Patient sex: M
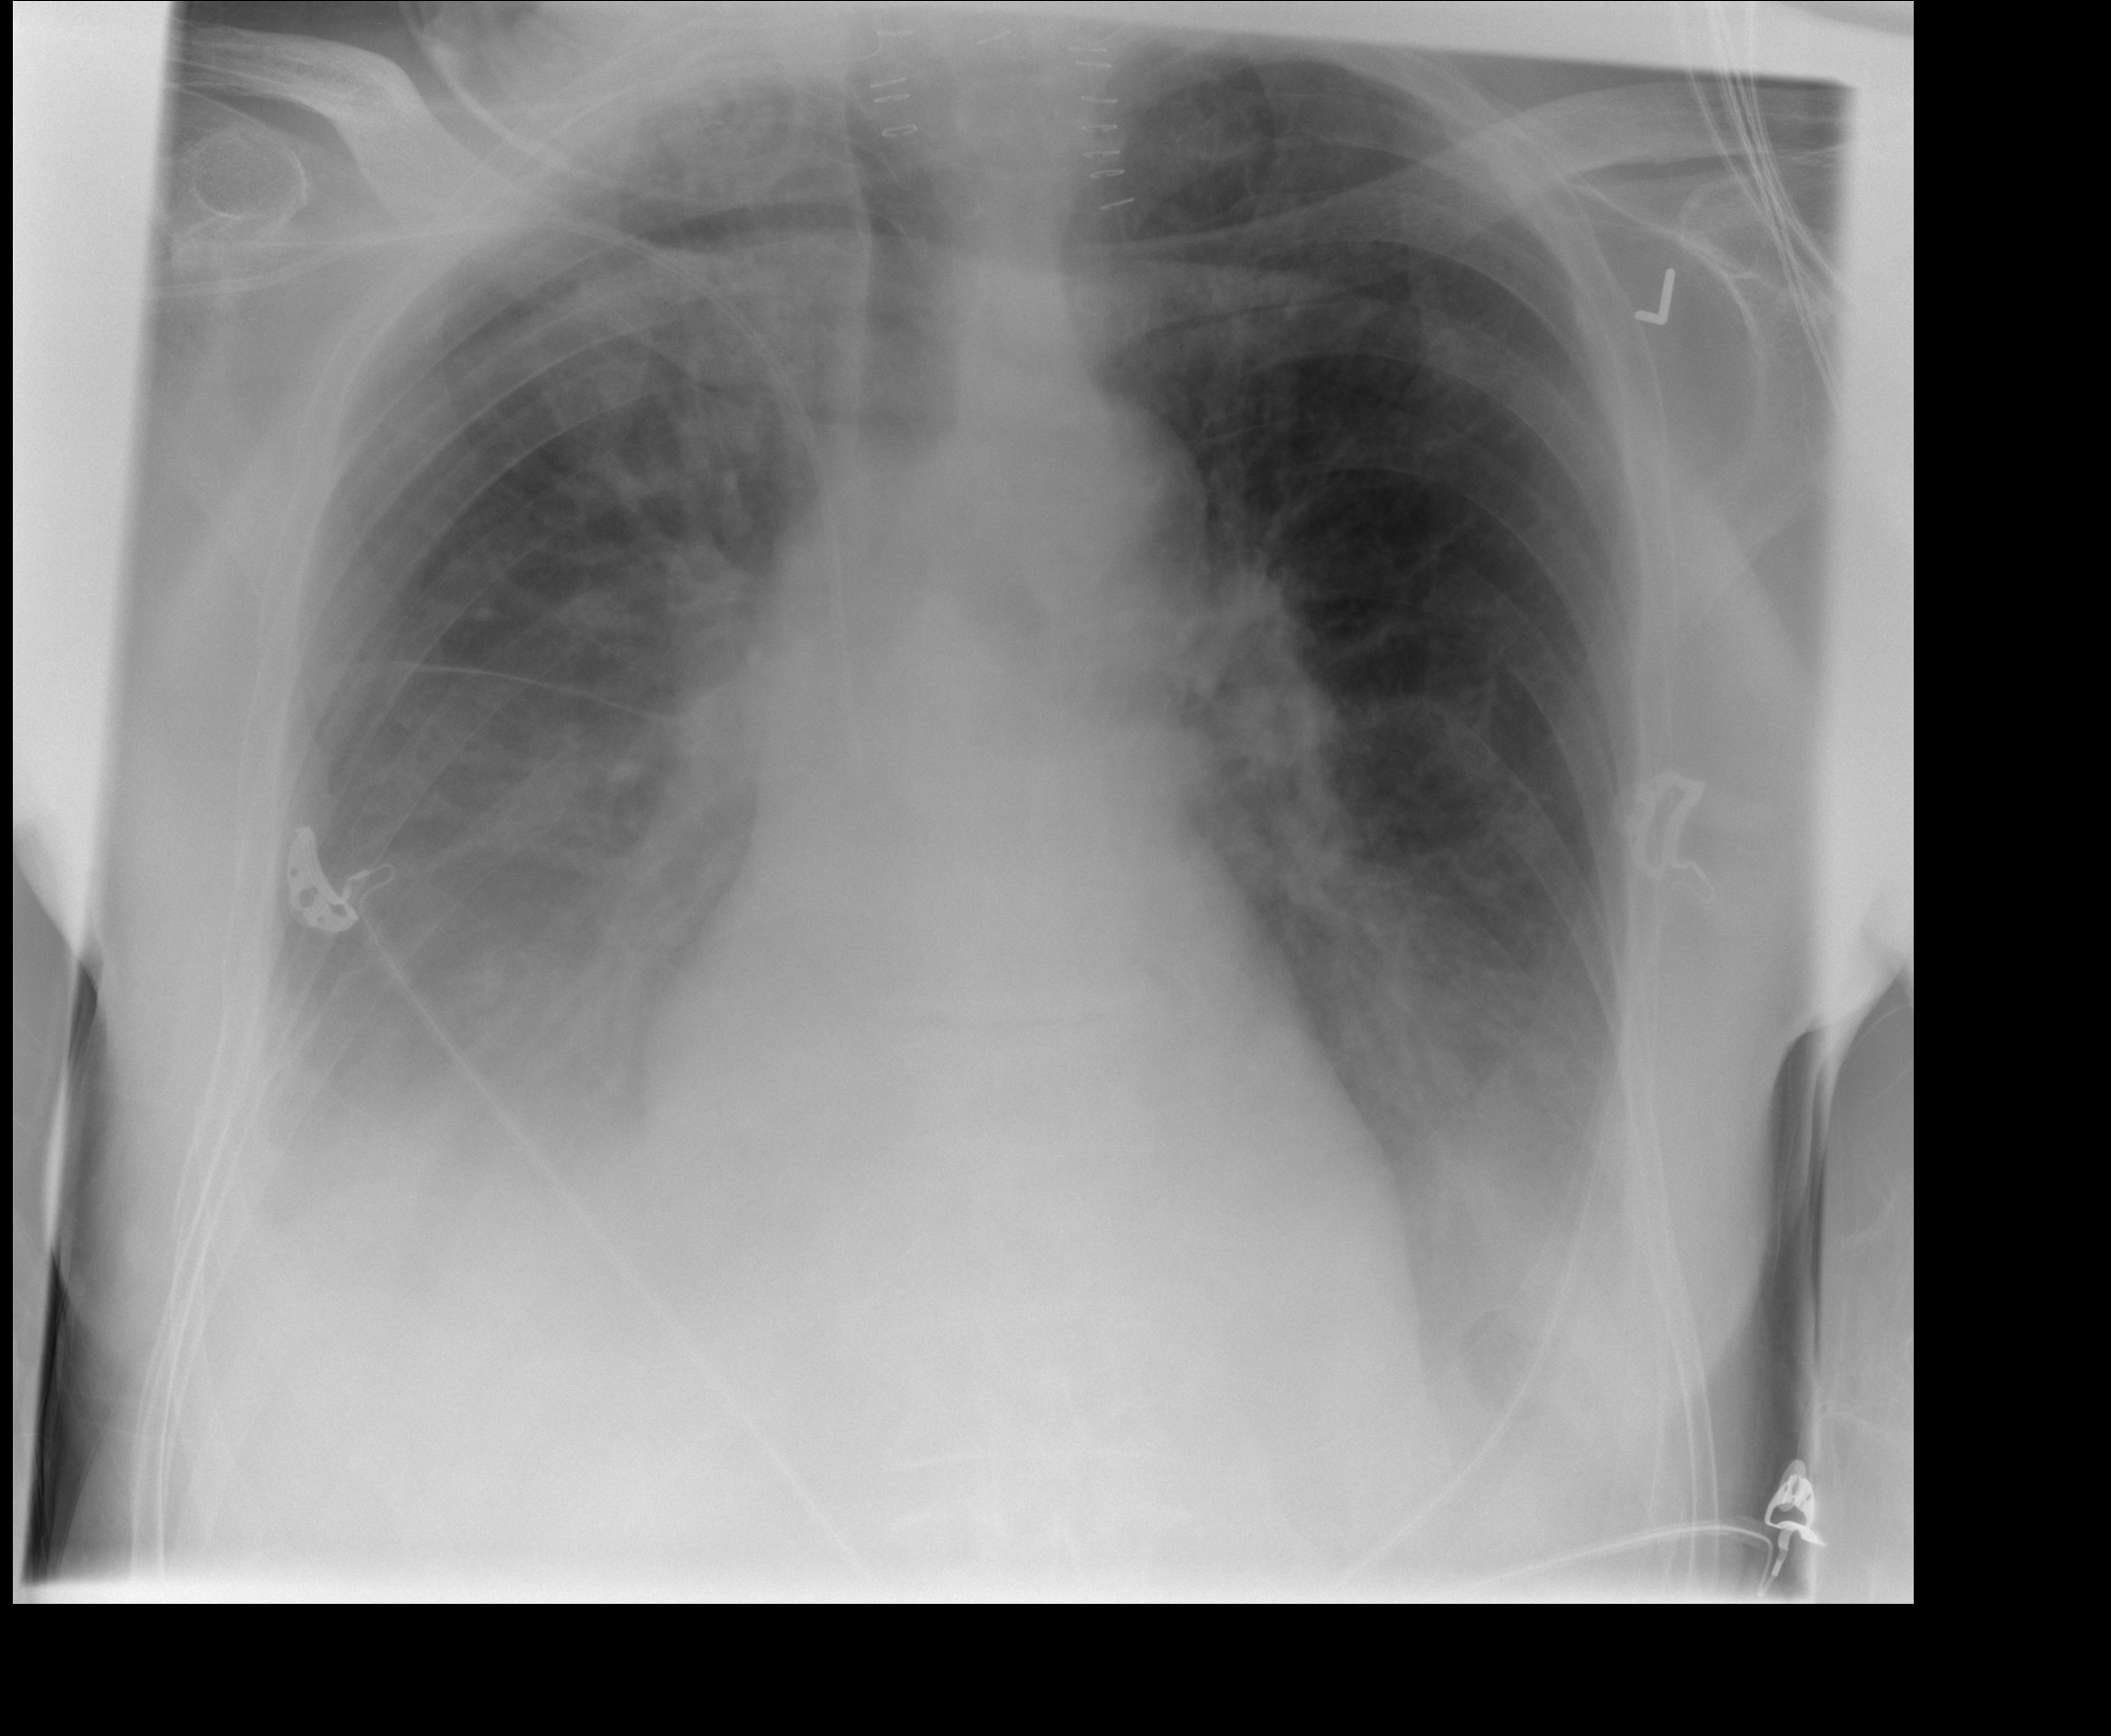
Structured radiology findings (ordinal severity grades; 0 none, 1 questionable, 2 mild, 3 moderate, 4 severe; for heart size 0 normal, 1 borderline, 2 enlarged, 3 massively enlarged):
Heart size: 1
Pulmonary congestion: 3
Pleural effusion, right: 3
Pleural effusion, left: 2
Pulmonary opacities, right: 3
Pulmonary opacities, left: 2
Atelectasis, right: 2
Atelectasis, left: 2